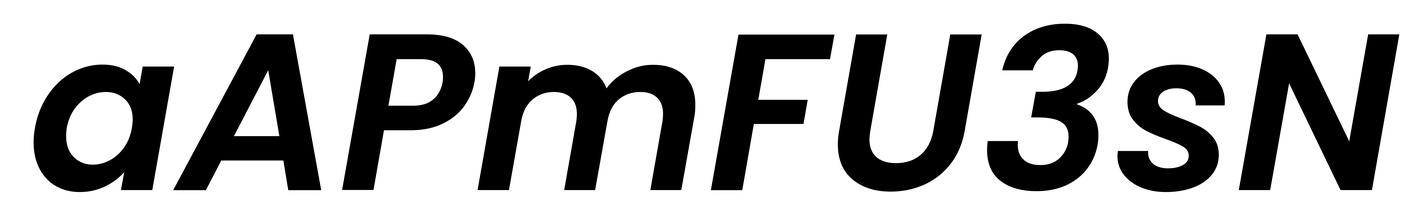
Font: Poppins-SemiBoldItalic